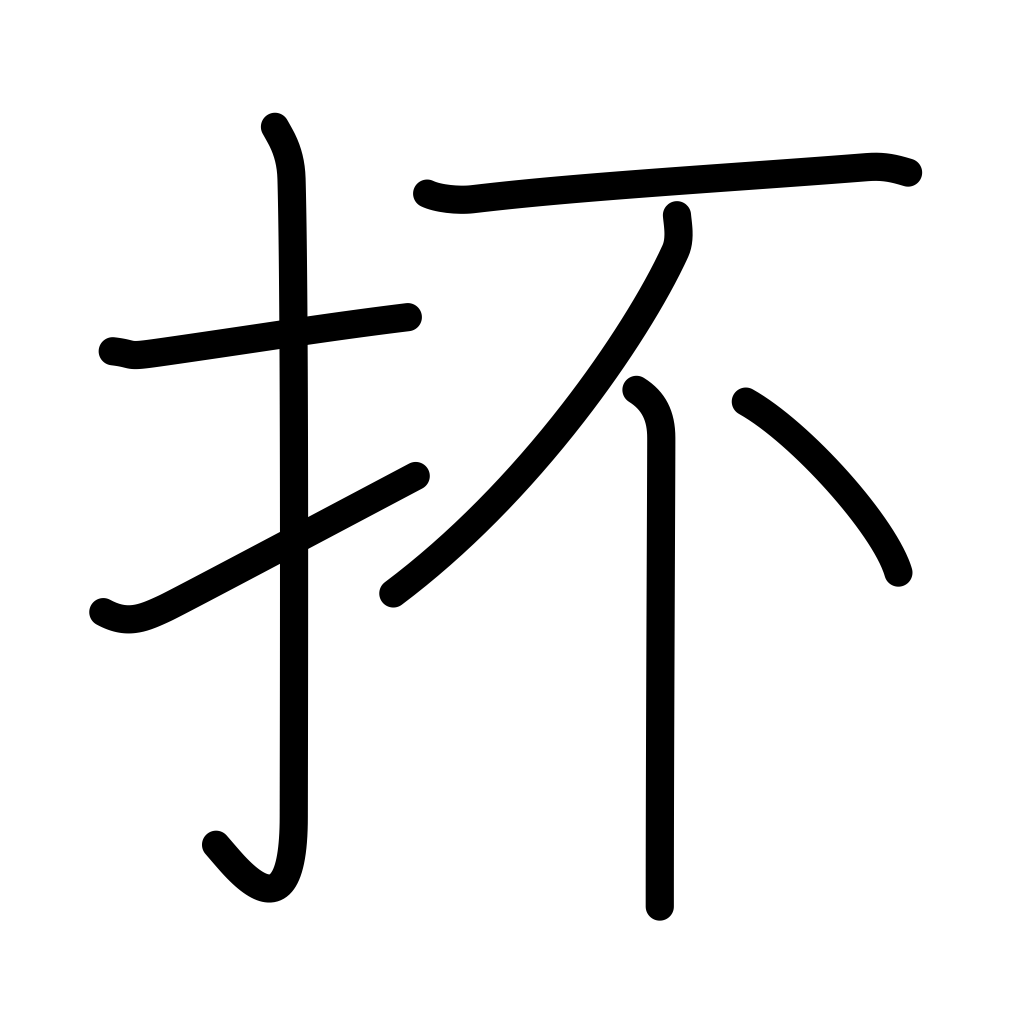
Meaning: and so forth